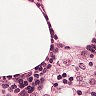
Metastatic tissue present: no